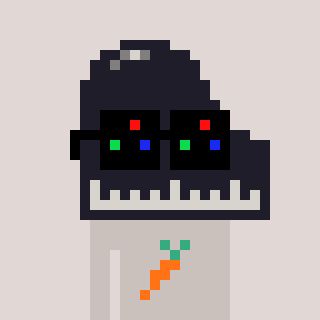
a pixel art character with square black sunglasses, a piano-shaped head and a foggrey-colored body on a warm background